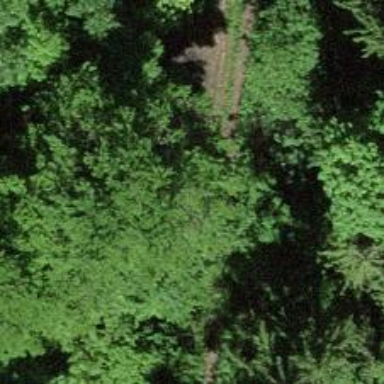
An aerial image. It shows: Track with grade 4 track type.